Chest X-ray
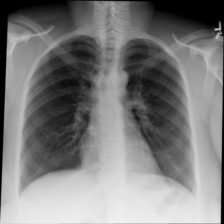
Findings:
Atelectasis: negative
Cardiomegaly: negative
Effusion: negative
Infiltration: negative
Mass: negative
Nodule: negative
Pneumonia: negative
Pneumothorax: negative
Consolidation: negative
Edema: negative
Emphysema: negative
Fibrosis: negative
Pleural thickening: negative
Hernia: negative